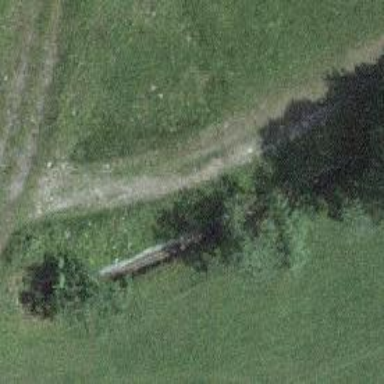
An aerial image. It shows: Grass path.